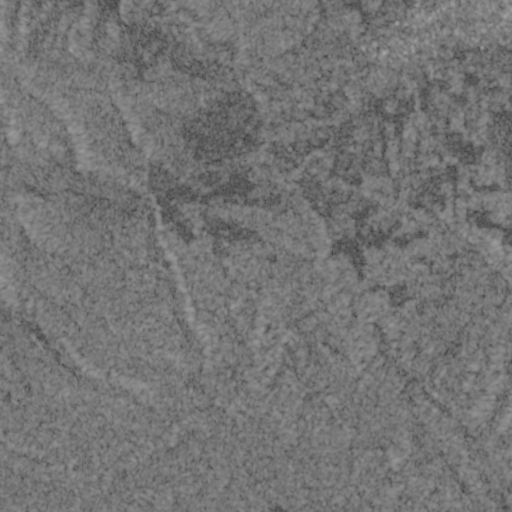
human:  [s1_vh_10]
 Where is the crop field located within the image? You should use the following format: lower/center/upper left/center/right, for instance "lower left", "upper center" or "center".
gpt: The crop field is located in the upper of the image.
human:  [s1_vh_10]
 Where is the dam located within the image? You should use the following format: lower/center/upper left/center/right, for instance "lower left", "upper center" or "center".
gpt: The dam is located in the upper left of the image.
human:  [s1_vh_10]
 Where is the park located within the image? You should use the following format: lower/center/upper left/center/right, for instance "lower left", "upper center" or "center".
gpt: The park is located in the upper center of the image.
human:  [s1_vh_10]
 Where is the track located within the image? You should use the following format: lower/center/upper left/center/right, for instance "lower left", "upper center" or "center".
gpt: There is no track in the image.

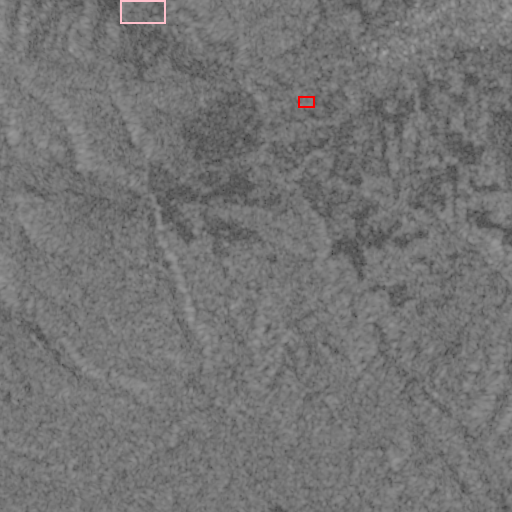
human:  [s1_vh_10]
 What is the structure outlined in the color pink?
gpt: The structure outlined in pink is a dam.
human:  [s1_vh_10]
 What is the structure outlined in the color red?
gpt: The structure outlined in red is a park.
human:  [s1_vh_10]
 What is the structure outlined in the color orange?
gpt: There is no orange outline.